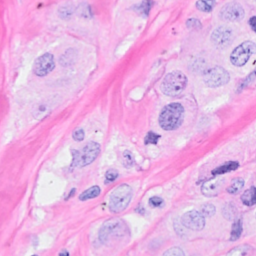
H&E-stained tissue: Breast